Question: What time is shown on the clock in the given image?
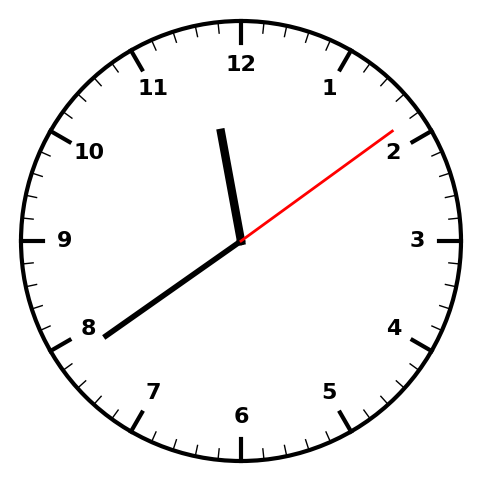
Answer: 11:39:09